Question: How to give hexagon shape to 'ImageView' . Is it possible to do in same way ? If so then how. If this is not possible through this then how this could be achieved ?
'''
<shape xmlns:android="http//schemas.android.com/apk/res/android"
android:shape="hexagon">
<solid android:color="#ffffffff" />
<size android:width="60dp"
android:height="40dp" />
</shape>
'''
## Screenshot

Here I can't do masking image because I can not detect which portion of bitmap I should crop to get hexagon shape bitmap. So I am looking for the answer to give hexagon shape to 'ImageView'
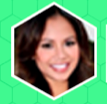
Answer: Try this View. You might want to adjust it for your specific needs, but it draws a hexagon mask with a border on top of a view. The background resource goes below the mask.
The result:

The code:
'''
import android.content.Context;
import android.graphics.Canvas;
import android.graphics.Color;
import android.graphics.Path;
import android.graphics.Region;
import android.util.AttributeSet;
import android.view.View;
public class HexagonMaskView extends View {
private Path hexagonPath;
private Path hexagonBorderPath;
private float radius;
private float width, height;
private int maskColor;
public HexagonMaskView(Context context) {
super(context);
init();
}
public HexagonMaskView(Context context, AttributeSet attrs) {
super(context, attrs);
init();
}
public HexagonMaskView(Context context, AttributeSet attrs, int defStyleAttr) {
super(context, attrs, defStyleAttr);
init();
}
private void init() {
hexagonPath = new Path();
hexagonBorderPath = new Path();
maskColor = 0xFF01FF77;
}
public void setRadius(float r) {
this.radius = r;
calculatePath();
}
public void setMaskColor(int color) {
this.maskColor = color;
invalidate();
}
private void calculatePath() {
float triangleHeight = (float) (Math.sqrt(3) * radius / 2);
float centerX = width/2;
float centerY = height/2;
hexagonPath.moveTo(centerX, centerY + radius);
hexagonPath.lineTo(centerX - triangleHeight, centerY + radius/2);
hexagonPath.lineTo(centerX - triangleHeight, centerY - radius/2);
hexagonPath.lineTo(centerX, centerY - radius);
hexagonPath.lineTo(centerX + triangleHeight, centerY - radius/2);
hexagonPath.lineTo(centerX + triangleHeight, centerY + radius/2);
hexagonPath.moveTo(centerX, centerY + radius);
float radiusBorder = radius - 5;
float triangleBorderHeight = (float) (Math.sqrt(3) * radiusBorder / 2);
hexagonBorderPath.moveTo(centerX, centerY + radiusBorder);
hexagonBorderPath.lineTo(centerX - triangleBorderHeight, centerY + radiusBorder/2);
hexagonBorderPath.lineTo(centerX - triangleBorderHeight, centerY - radiusBorder/2);
hexagonBorderPath.lineTo(centerX, centerY - radiusBorder);
hexagonBorderPath.lineTo(centerX + triangleBorderHeight, centerY - radiusBorder/2);
hexagonBorderPath.lineTo(centerX + triangleBorderHeight, centerY + radiusBorder/2);
hexagonBorderPath.moveTo(centerX, centerY + radiusBorder);
invalidate();
}
@Override
public void onDraw(Canvas c){
super.onDraw(c);
c.clipPath(hexagonBorderPath, Region.Op.DIFFERENCE);
c.drawColor(Color.WHITE);
c.save();
c.clipPath(hexagonPath, Region.Op.DIFFERENCE);
c.drawColor(maskColor);
c.save();
}
// getting the view size and default radius
@Override
public void onMeasure(int widthMeasureSpec, int heightMeasureSpec){
super.onMeasure(widthMeasureSpec, heightMeasureSpec);
width = MeasureSpec.getSize(widthMeasureSpec);
height = MeasureSpec.getSize(heightMeasureSpec);
radius = height / 2 - 10;
calculatePath();
}
}
'''
A better way to only clip the source image without painting the whole view's background. Switched to an ImageView as a base class to benefit from the scaleType. I also did some code refactoring.
'''
import android.content.Context;
import android.graphics.Canvas;
import android.graphics.Color;
import android.graphics.Paint;
import android.graphics.Path;
import android.graphics.PorterDuff;
import android.graphics.Region;
import android.util.AttributeSet;
import android.widget.ImageView;
public class HexagonMaskView extends ImageView {
private Path hexagonPath;
private Path hexagonBorderPath;
private Paint mBorderPaint;
public HexagonMaskView(Context context) {
super(context);
init();
}
public HexagonMaskView(Context context, AttributeSet attrs) {
super(context, attrs);
init();
}
public HexagonMaskView(Context context, AttributeSet attrs, int defStyleAttr) {
super(context, attrs, defStyleAttr);
init();
}
private void init() {
this.hexagonPath = new Path();
this.hexagonBorderPath = new Path();
this.mBorderPaint = new Paint();
this.mBorderPaint.setColor(Color.WHITE);
this.mBorderPaint.setStrokeCap(Paint.Cap.ROUND);
this.mBorderPaint.setStrokeWidth(50f);
this.mBorderPaint.setStyle(Paint.Style.STROKE);
}
public void setRadius(float radius) {
calculatePath(radius);
}
public void setBorderColor(int color) {
this.mBorderPaint.setColor(color);
invalidate();
}
private void calculatePath(float radius) {
float halfRadius = radius / 2f;
float triangleHeight = (float) (Math.sqrt(3.0) * halfRadius);
float centerX = getMeasuredWidth() / 2f;
float centerY = getMeasuredHeight() / 2f;
this.hexagonPath.reset();
this.hexagonPath.moveTo(centerX, centerY + radius);
this.hexagonPath.lineTo(centerX - triangleHeight, centerY + halfRadius);
this.hexagonPath.lineTo(centerX - triangleHeight, centerY - halfRadius);
this.hexagonPath.lineTo(centerX, centerY - radius);
this.hexagonPath.lineTo(centerX + triangleHeight, centerY - halfRadius);
this.hexagonPath.lineTo(centerX + triangleHeight, centerY + halfRadius);
this.hexagonPath.close();
float radiusBorder = radius - 5f;
float halfRadiusBorder = radiusBorder / 2f;
float triangleBorderHeight = (float) (Math.sqrt(3.0) * halfRadiusBorder);
this.hexagonBorderPath.reset();
this.hexagonBorderPath.moveTo(centerX, centerY + radiusBorder);
this.hexagonBorderPath.lineTo(centerX - triangleBorderHeight, centerY + halfRadiusBorder);
this.hexagonBorderPath.lineTo(centerX - triangleBorderHeight, centerY - halfRadiusBorder);
this.hexagonBorderPath.lineTo(centerX, centerY - radiusBorder);
this.hexagonBorderPath.lineTo(centerX + triangleBorderHeight, centerY - halfRadiusBorder);
this.hexagonBorderPath.lineTo(centerX + triangleBorderHeight, centerY + halfRadiusBorder);
this.hexagonBorderPath.close();
invalidate();
}
@Override
public void onDraw(Canvas c) {
c.drawPath(hexagonBorderPath, mBorderPaint);
c.clipPath(hexagonPath, Region.Op.INTERSECT);
c.drawColor(Color.TRANSPARENT, PorterDuff.Mode.CLEAR);
super.onDraw(c);
}
@Override
public void onMeasure(int widthMeasureSpec, int heightMeasureSpec){
super.onMeasure(widthMeasureSpec, heightMeasureSpec);
int width = MeasureSpec.getSize(widthMeasureSpec);
int height = MeasureSpec.getSize(heightMeasureSpec);
setMeasuredDimension(width, height);
calculatePath(Math.min(width / 2f, height / 2f) - 10f);
}
}
'''
Example layout:
'''
<?xml version="1.0" encoding="utf-8"?>
<RelativeLayout xmlns:android="http://schemas.android.com/apk/res/android"
android:layout_width="match_parent"
android:layout_height="match_parent"
android:paddingBottom="@dimen/activity_vertical_margin"
android:paddingLeft="@dimen/activity_horizontal_margin"
android:paddingRight="@dimen/activity_horizontal_margin"
android:paddingTop="@dimen/activity_vertical_margin"
android:background="@android:color/holo_green_dark">
<com.scelus.hexagonmaskimproved.HexagonMaskView
android:id="@+id/image"
android:layout_width="match_parent"
android:layout_height="match_parent"
android:src="@drawable/bear"
android:background="@android:color/holo_green_light"/>
</RelativeLayout>
'''
<URL>